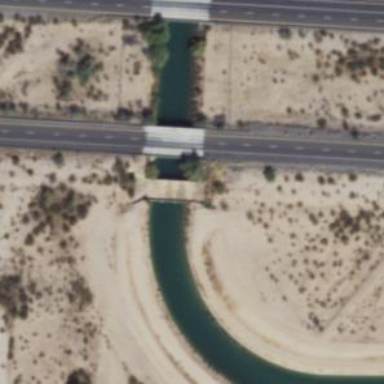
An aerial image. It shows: Aqueduct bridge over motorway.